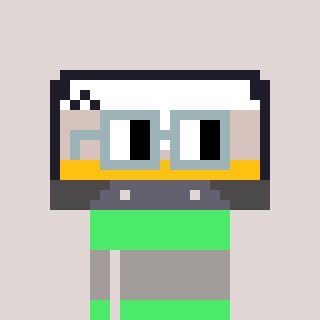
a pixel art character with square dark gray glasses, a cassette tape-shaped head and a teal-colored body on a warm background